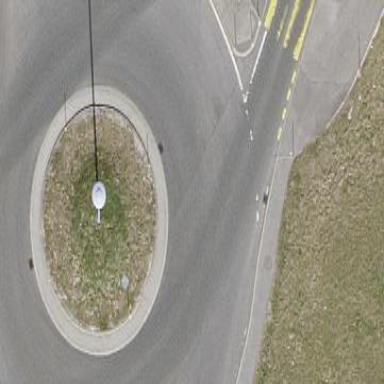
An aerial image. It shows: Primary highway with asphalt surface leading to roundabout.